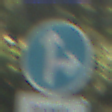
Verkehrszeichen: VorgeschriebeneFahrtrichtungGeradeausOderRechts
Zusatzzeichen unten: BesondereFahrzeugeUndTransportgueter7
Umgebung: Outdoor, Nature
Tageszeit: MorningAfternoon
Wetter: Clear
Licht: Natural
Jahreszeit: NotSpecified
Kontrast: LowContrast